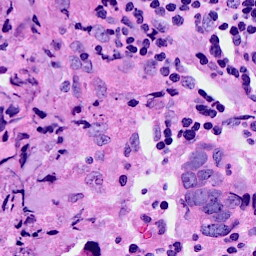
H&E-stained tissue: Breast